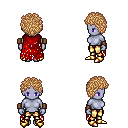
a pixel art fantasy rpg character, female body template, dark elf, purple skin, red tattered cape, gold greaves, light blonde curly afro hairstyle, leather bracers, gold boots, four views (front, back, left, right), 2x2 character sprite sheet, small pixel art, hard edges, no anti-aliasing